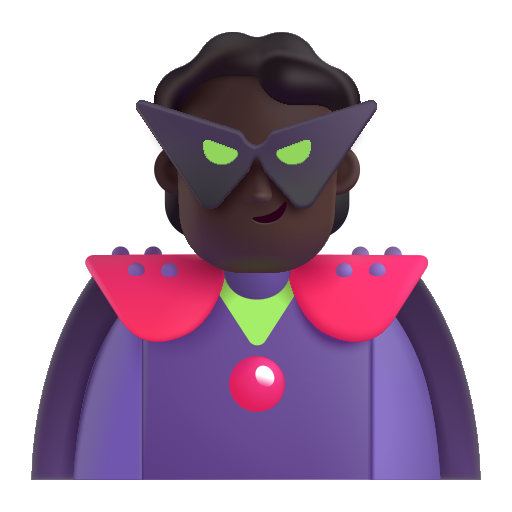
person supervillain color dark